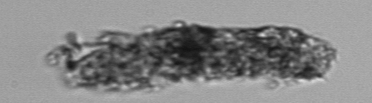
Label: fecal_pellet